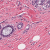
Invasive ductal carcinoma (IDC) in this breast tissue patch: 0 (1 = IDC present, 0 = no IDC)